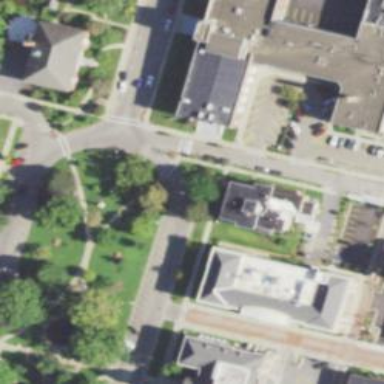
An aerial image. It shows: Residential road with asphalt surface and sidewalk on the left.